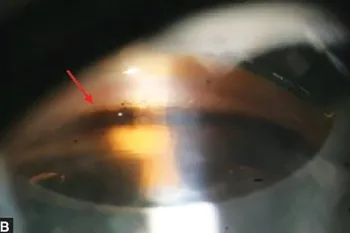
Gonioscopy demonst rating an open angle with inhomogenous heavy pigmentation of the trabecular meshwork (arrow).
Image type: ophthalmic_imaging (gonioscopy)